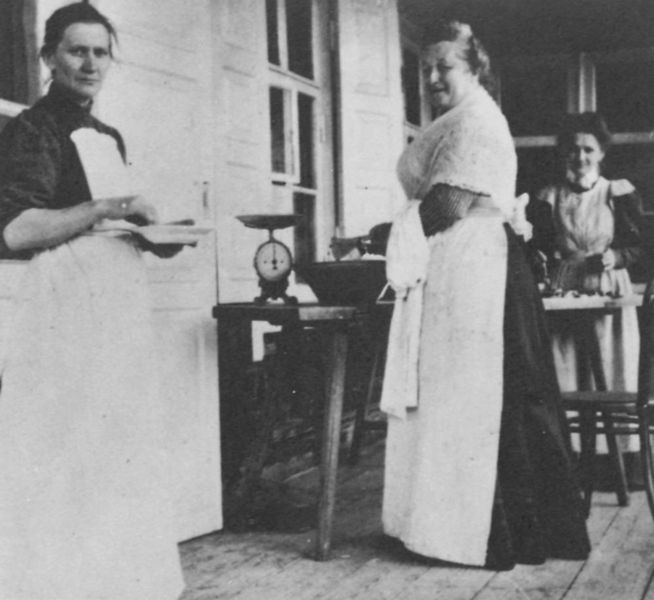
Titel: Marmelade einkochen nach überliefertem Rezept
Künstler: Russischer Photograph
Schlagwörter: dunkel, weiß, frauen, menschen, ausschnitt, damen, fenster, frau, frisur, geste, grau, hell, holz, kleid, kleider, schwarz, stuhl, stühle, tisch, tische, tür, blick, haus, tuch, schleife, alt, schale, schüssel, stehen, teller, blicken, schauen, tischbein, boden, drei, arbeit, schürze, terrasse, magd, parkett, arbeiten, backen, schürzen, sprossenfenster, amerika, laden, dielen, hocker, planken, holzboden, uhr, bedienstete, bretter, stola, schwestern, foto, fotografie, photographie, fensterladen, veranda, verkauf, waage, amme, schwarz-weiss, zille, dienstboten, hausfrau, photo, küche, köchin, kochen, klei, krankenhaus, fotographie, kräftig, füllung, aufnahme, photografie, angestellte, messen, waagschale, bakcen, hausangestellt, hausfrauen, hüche, köchinnen, matronen